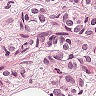
Metastatic tissue present: yes